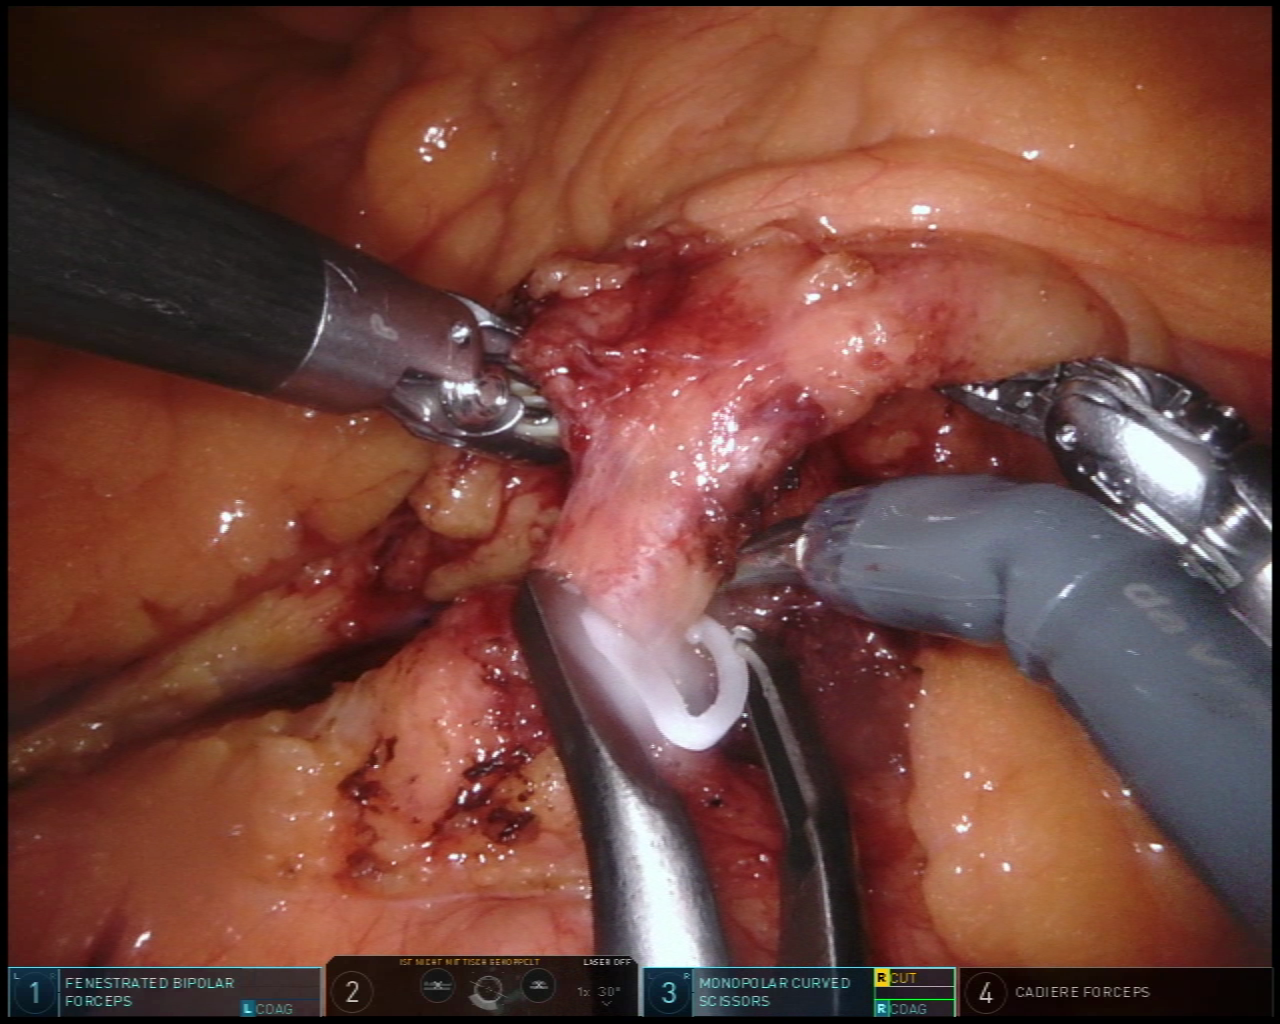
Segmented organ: inferior_mesenteric_artery
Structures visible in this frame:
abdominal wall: no
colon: no
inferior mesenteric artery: yes
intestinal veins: no
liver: no
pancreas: no
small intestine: no
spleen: no
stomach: no
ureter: no
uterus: no
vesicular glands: no